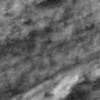
Label: no_change